RGB frame:
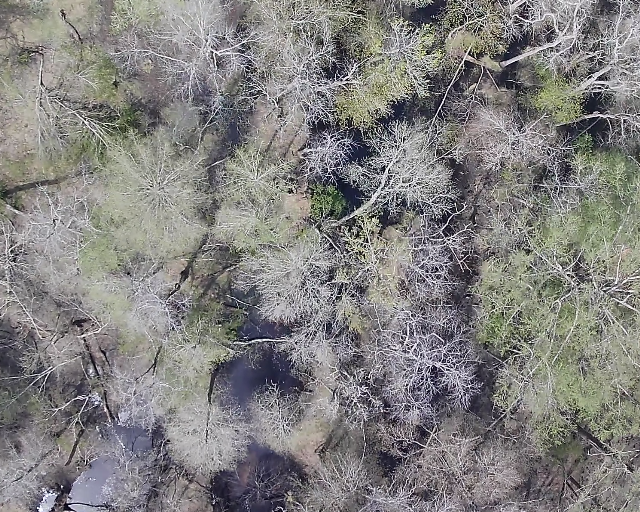
Thermal frame:
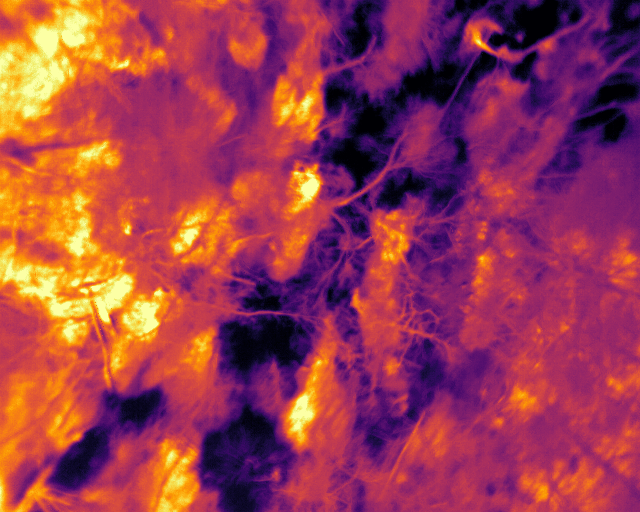
Captured: 2026-02-26 03:46:01
Pixels at or above 80 °C: 0 (fraction of frame: 0)